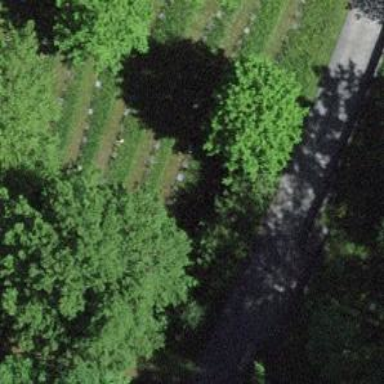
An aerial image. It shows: Graveyard.